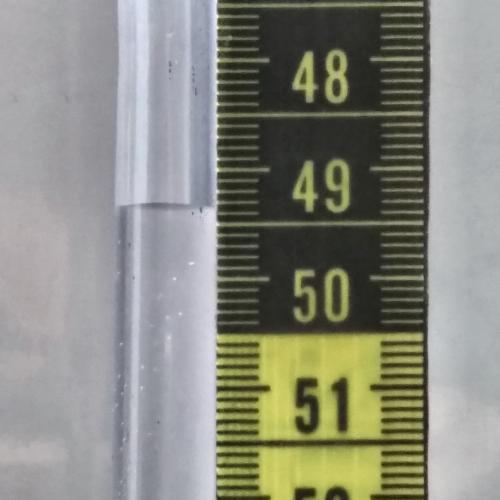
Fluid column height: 49.4 cm